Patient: sex F, age 36
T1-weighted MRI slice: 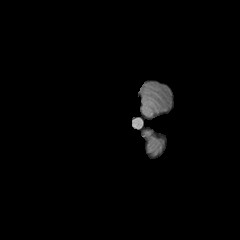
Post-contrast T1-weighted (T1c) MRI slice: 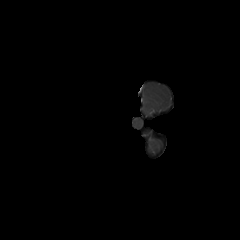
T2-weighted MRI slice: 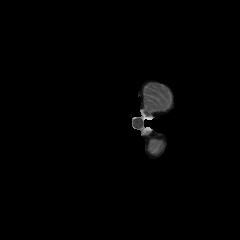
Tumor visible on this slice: no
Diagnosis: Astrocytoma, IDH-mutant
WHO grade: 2